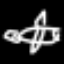
Label: airplane